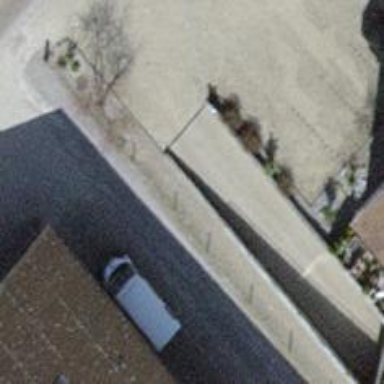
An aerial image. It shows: Retaining wall.